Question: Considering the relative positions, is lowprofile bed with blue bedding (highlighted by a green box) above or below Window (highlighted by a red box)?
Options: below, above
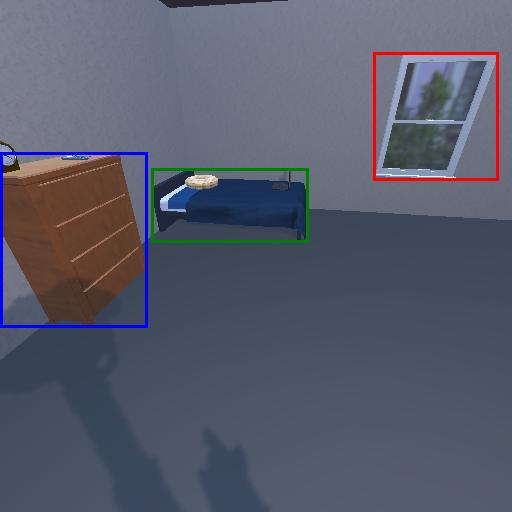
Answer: below